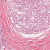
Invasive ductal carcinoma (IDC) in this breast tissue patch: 0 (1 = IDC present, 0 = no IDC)